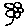
Label: flower